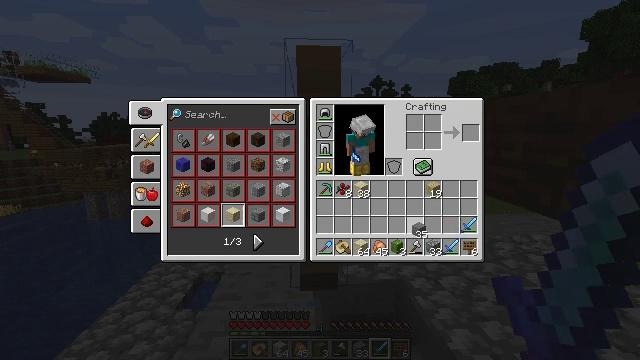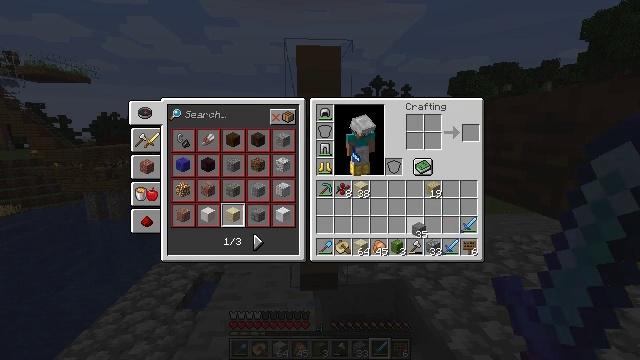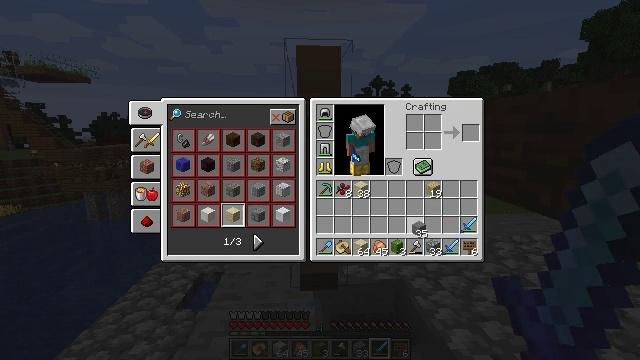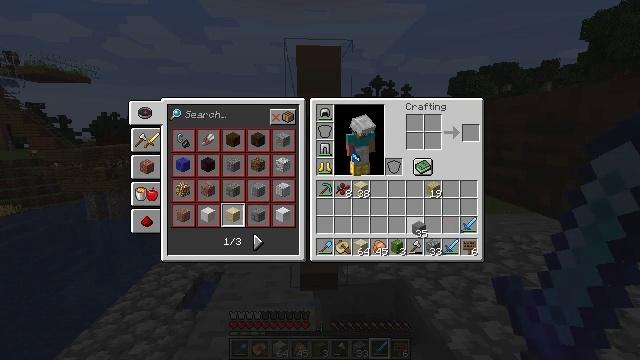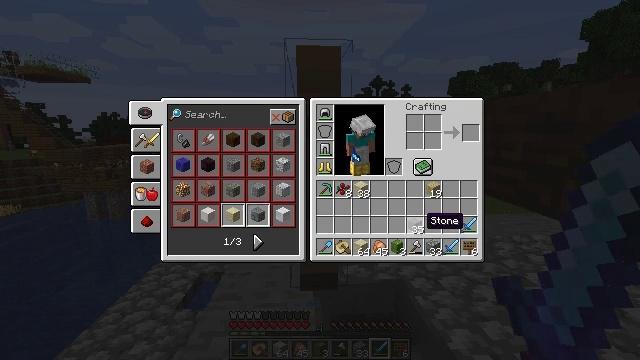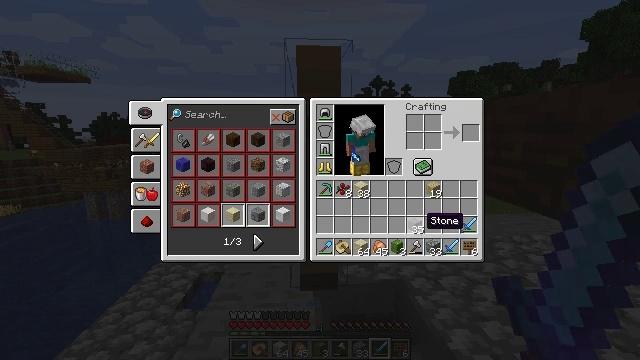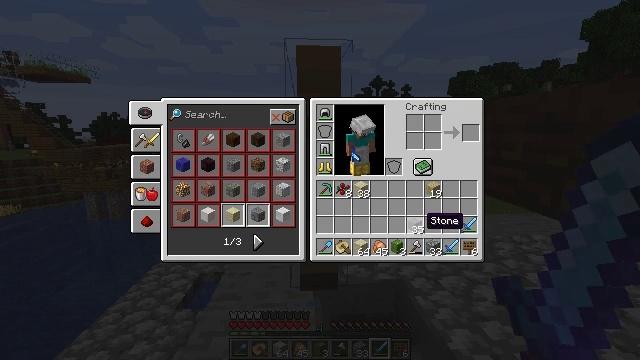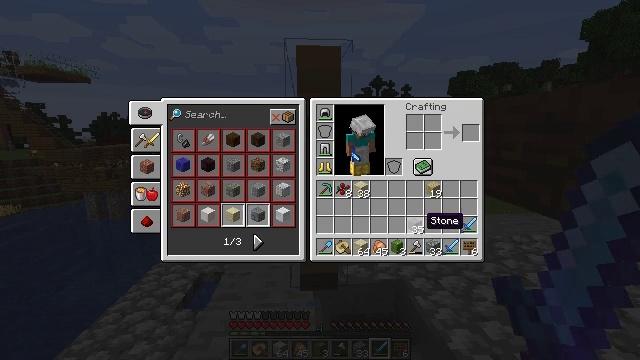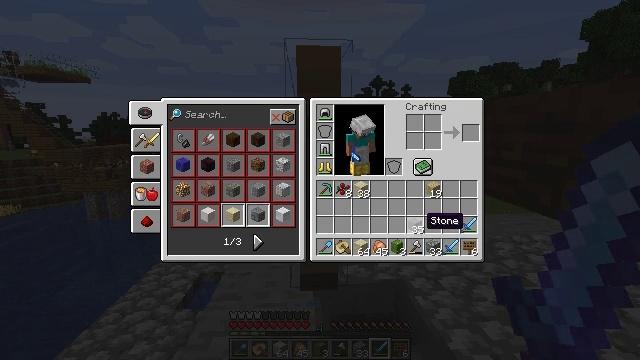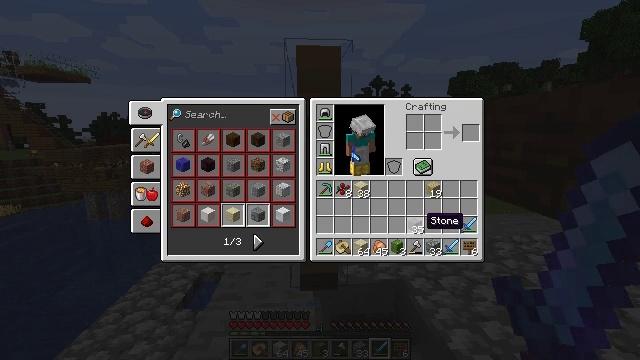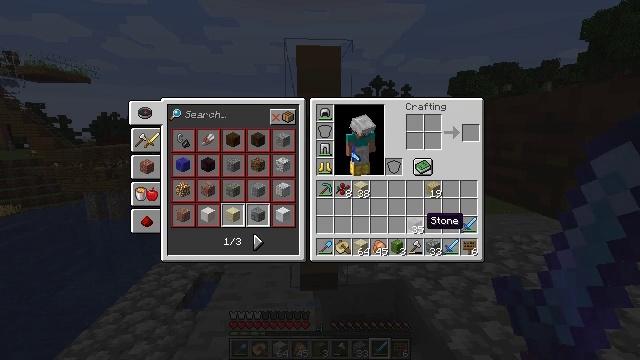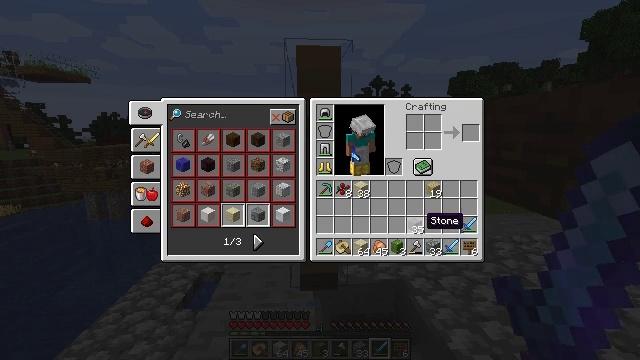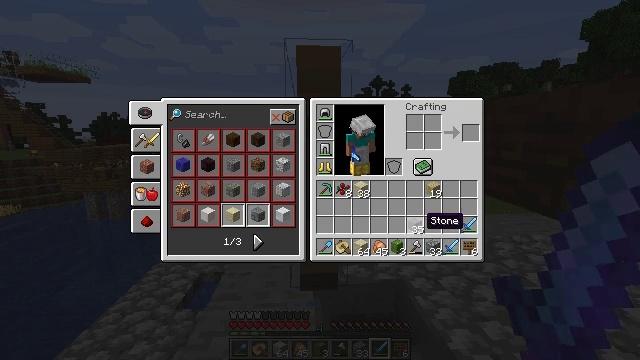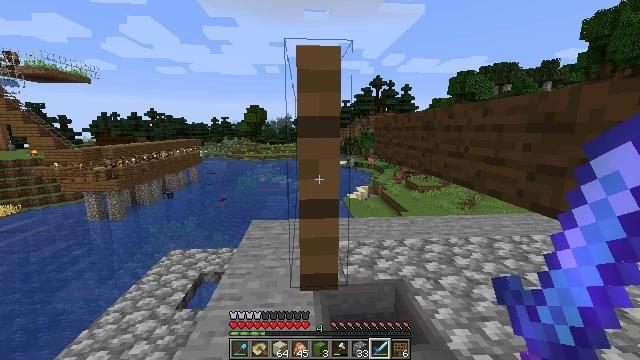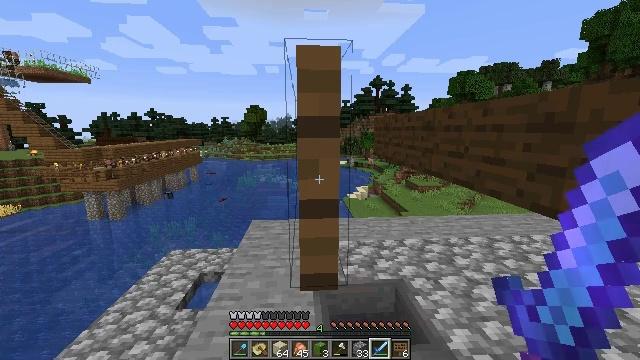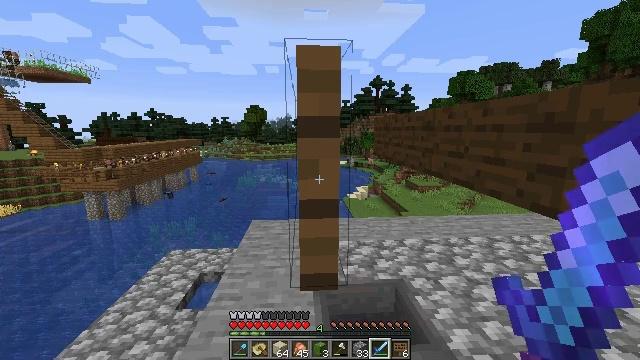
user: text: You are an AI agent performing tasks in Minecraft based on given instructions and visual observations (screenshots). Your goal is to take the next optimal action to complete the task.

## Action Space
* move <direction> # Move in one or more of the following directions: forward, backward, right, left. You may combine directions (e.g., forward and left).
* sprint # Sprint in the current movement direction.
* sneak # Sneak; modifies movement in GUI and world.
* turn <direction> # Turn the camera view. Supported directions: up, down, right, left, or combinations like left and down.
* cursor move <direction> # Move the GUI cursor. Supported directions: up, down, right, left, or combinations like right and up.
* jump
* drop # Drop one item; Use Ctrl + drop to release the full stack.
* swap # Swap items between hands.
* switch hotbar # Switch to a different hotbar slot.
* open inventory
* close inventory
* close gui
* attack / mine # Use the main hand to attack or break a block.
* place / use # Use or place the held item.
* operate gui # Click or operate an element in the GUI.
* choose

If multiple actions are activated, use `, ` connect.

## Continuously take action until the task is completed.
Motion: motion action
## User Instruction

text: Mine the spruce wall sign.
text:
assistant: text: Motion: operate gui
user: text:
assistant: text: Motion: operate gui
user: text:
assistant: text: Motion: operate gui
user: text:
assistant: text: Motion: no_op
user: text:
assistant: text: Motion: no_op
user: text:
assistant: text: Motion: no_op
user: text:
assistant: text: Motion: no_op
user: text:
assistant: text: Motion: no_op
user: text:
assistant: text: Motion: no_op
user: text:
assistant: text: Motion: no_op
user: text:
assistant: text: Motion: no_op
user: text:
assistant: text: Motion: no_op
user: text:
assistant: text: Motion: no_op
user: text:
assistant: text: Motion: no_op
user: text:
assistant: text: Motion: no_op
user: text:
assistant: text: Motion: no_op
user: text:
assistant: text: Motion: no_op
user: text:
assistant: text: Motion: no_op
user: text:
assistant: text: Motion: no_op
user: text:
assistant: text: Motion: no_op
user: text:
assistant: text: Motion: no_op
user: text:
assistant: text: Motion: turn up
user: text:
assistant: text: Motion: no_op
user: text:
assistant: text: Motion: no_op
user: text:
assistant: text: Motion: no_op
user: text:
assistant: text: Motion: no_op
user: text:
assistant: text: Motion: no_op
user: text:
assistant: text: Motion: no_op
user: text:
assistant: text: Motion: no_op
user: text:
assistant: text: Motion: no_op